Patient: sex F, age 39
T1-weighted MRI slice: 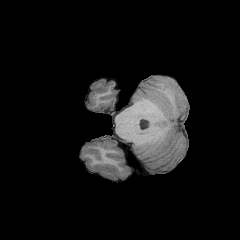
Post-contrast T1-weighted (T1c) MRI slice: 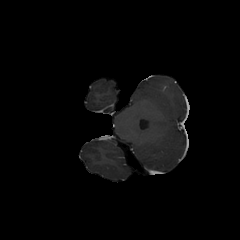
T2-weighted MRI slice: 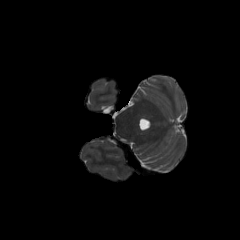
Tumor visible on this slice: no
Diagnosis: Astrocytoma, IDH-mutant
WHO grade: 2